Question: I'm trying to run simple SQL scripts with type casting on a PostgreSQL db via IntelliJ 14. I have problem with type casting. E.g., consider the following trivial query:
'''
select '100'::INT;
'''
Everytime the following annoying panel appears:

Clearly, the message "Please Provide Missing Values..." drives me crazy, since 'INT' is not a parameter, but just a type casting. Am I doing something wrong?
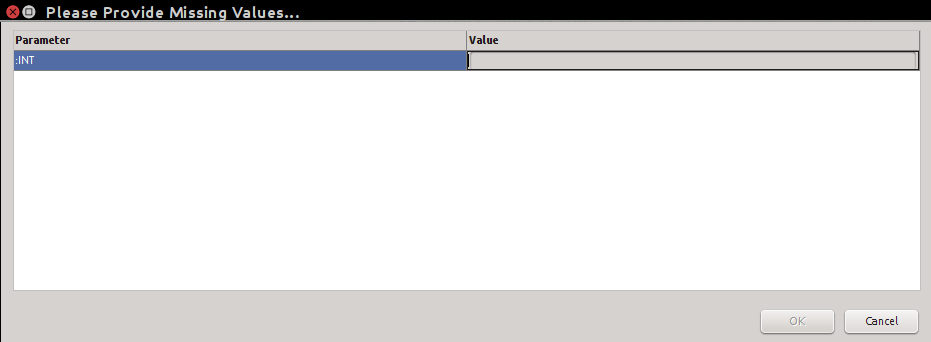
Answer: IntelliJ lets you define what counts as a parameter and what does not.
Go to "Settings" -> "Tools" -> "Database" and have a look at the "Custom SQL parameters". You probably want to remove '\:\w+', as it's probably triggered by your type cast.

Have a look at the documentation for more information about the parameters: <URL>